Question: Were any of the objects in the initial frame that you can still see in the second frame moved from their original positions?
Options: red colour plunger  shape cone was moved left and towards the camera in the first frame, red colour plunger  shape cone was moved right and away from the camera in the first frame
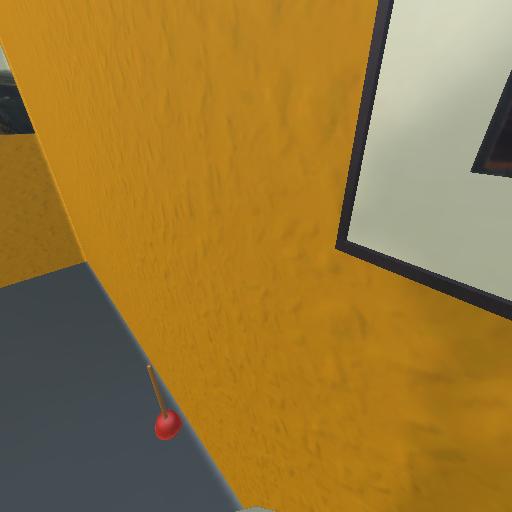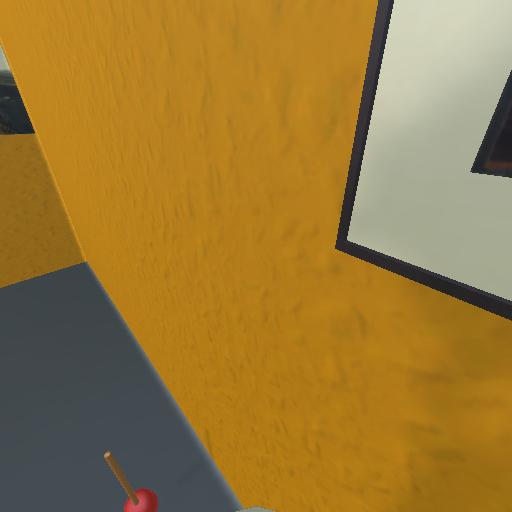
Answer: red colour plunger  shape cone was moved left and towards the camera in the first frame